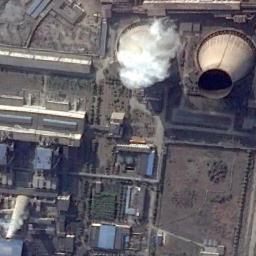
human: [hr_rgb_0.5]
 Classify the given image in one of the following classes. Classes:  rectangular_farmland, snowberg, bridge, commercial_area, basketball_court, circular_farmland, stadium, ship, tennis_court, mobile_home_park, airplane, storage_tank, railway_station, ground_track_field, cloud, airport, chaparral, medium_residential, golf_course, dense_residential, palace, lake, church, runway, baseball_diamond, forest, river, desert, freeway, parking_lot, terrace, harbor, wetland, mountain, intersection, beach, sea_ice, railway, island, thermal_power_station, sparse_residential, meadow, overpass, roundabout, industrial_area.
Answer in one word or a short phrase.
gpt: thermal_power_station